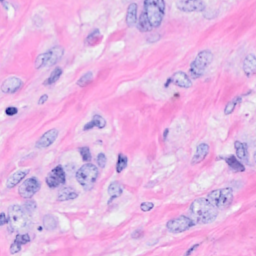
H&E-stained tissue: Breast